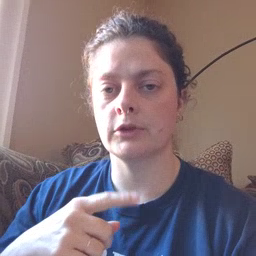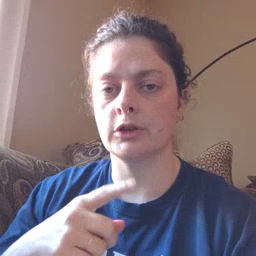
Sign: mouth